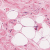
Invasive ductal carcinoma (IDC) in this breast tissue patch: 0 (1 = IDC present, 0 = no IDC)